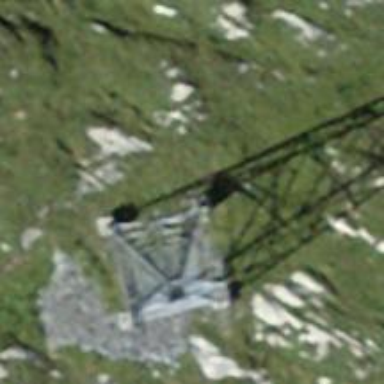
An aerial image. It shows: Pylon for aerialway.